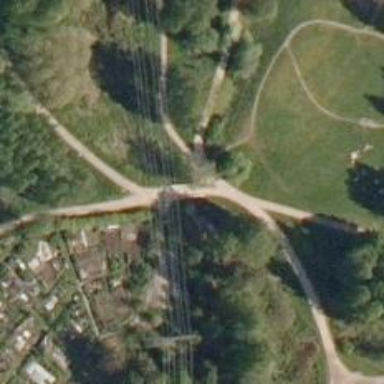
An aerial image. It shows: Footway bridge.